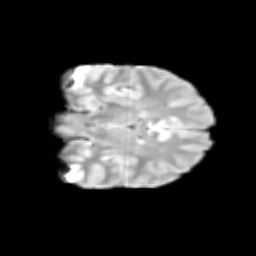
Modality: T2w
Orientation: coronal
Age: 10
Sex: male
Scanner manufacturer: siemens
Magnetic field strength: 3 T
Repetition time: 3.8 s
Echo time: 0.07 s